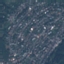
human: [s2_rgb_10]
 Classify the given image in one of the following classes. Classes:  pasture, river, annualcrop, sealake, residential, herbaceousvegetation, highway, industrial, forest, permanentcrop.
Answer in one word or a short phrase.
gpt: Residential